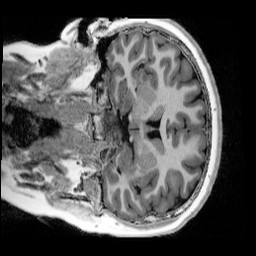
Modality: UNIT1_denoised
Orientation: coronal
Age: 10
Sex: female
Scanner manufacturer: siemens
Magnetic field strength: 3 T
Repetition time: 4 s
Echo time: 0.00303 s